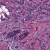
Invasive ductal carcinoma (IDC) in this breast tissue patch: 1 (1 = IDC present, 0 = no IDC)